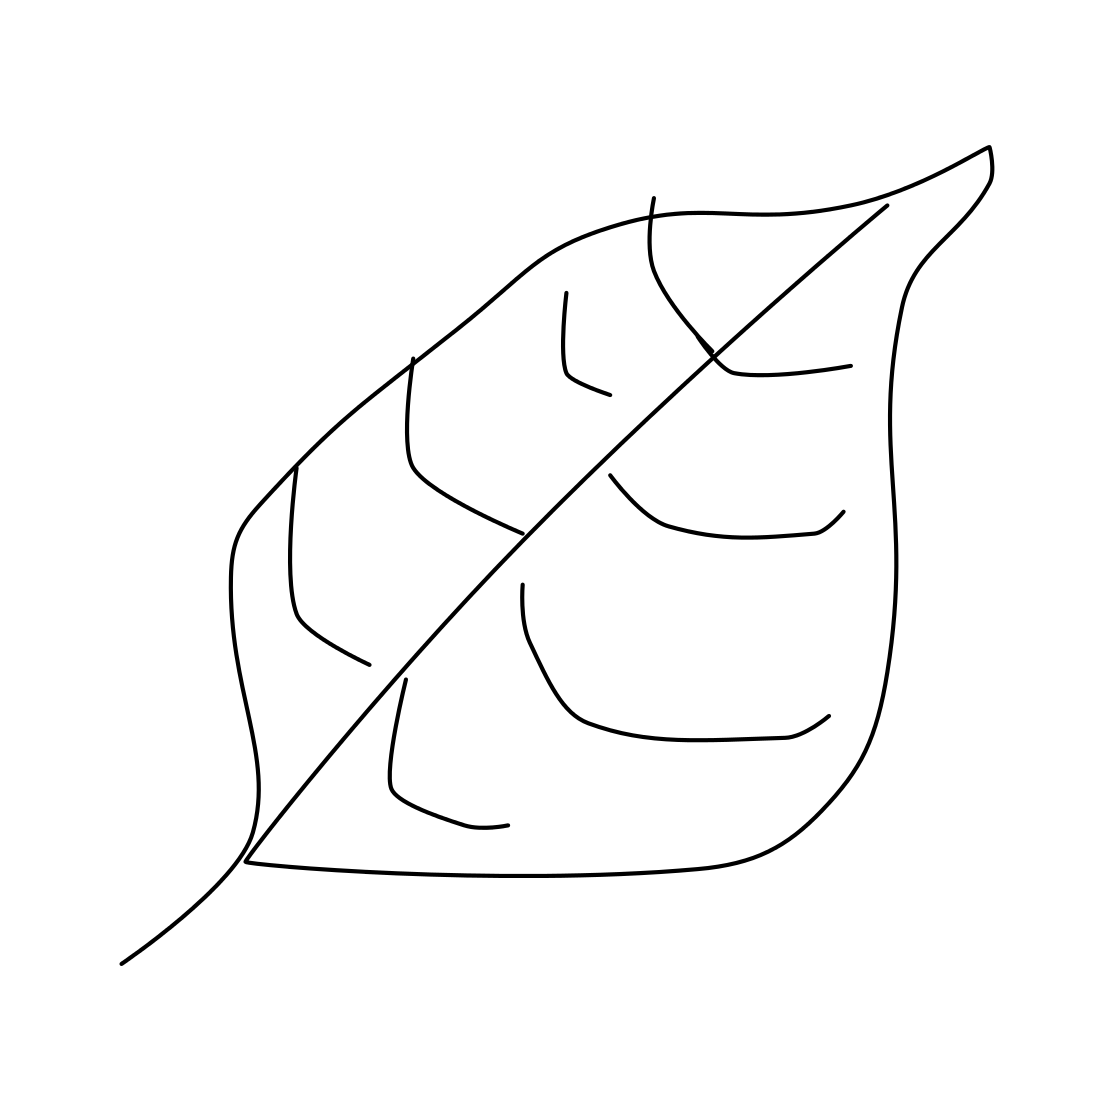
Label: leaf